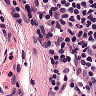
Metastatic tissue present: no